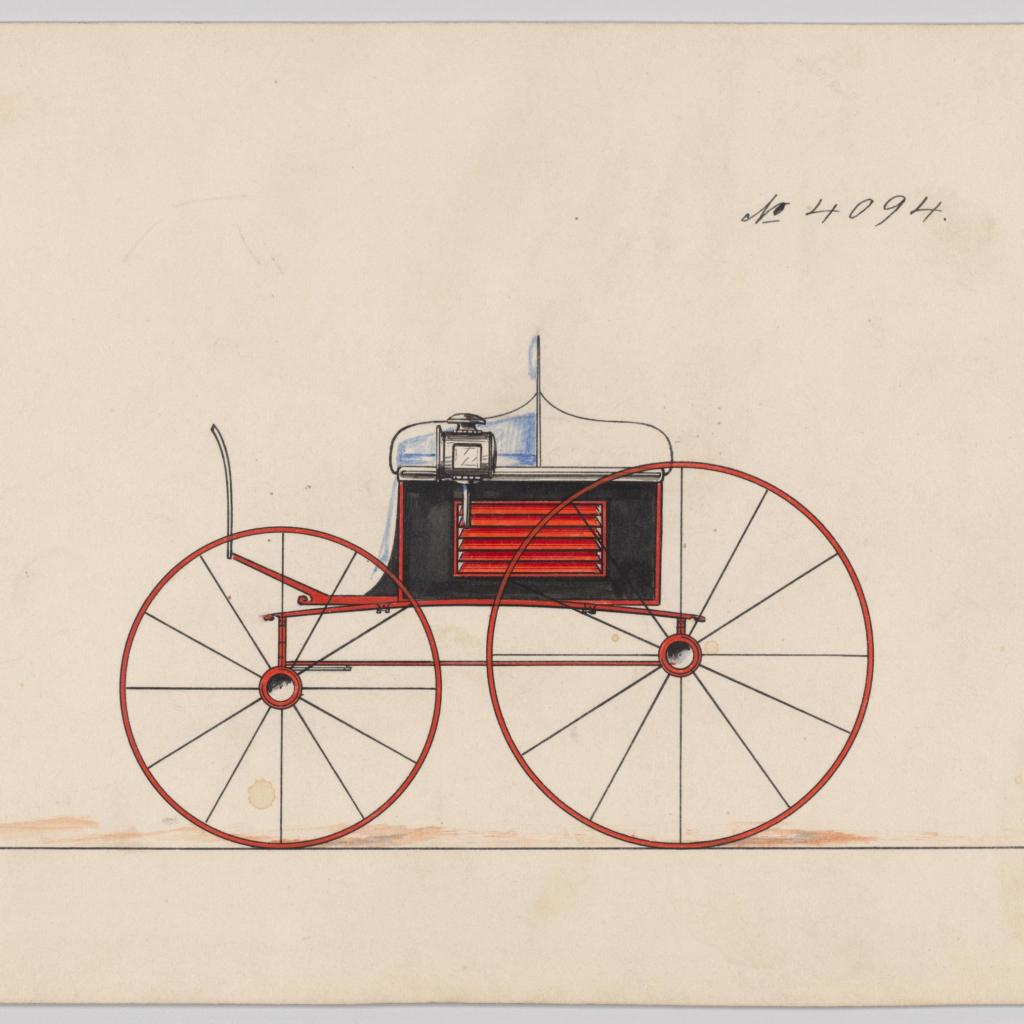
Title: Design for Dos-a-dos Phaeton, no. 4094
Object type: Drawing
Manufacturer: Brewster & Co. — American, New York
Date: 1890
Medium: Pen and black ink, watercolor and gouache with gum arabic
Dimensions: Sheet: 5 9/16 x 8 3/8 in. (14.1 x 21.3 cm)
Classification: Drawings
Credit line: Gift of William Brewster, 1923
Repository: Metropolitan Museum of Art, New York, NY